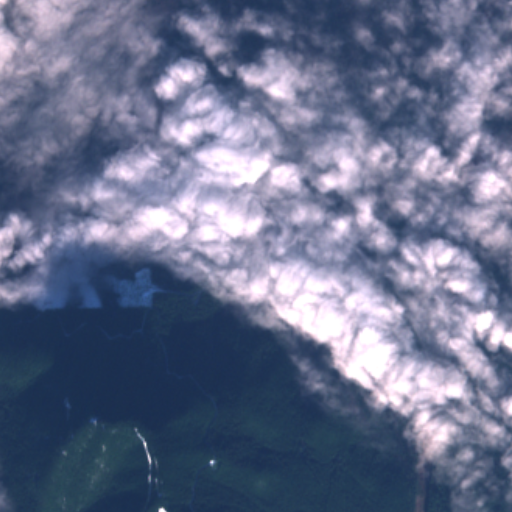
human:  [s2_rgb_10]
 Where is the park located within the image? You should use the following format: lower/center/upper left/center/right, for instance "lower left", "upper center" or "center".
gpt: The park is located in the upper right of the image.
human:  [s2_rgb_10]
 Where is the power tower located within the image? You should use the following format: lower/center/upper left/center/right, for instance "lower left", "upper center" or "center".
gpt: The power tower is located in the right of the image.
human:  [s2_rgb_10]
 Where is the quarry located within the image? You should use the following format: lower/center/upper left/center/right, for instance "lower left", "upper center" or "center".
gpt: The quarry is located in the upper left of the image.
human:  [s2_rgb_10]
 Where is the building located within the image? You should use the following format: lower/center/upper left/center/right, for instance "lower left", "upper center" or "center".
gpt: The building is located in the upper left of the image.
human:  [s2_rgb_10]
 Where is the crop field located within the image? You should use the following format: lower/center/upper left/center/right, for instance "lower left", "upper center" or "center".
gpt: There is no crop field in the image.